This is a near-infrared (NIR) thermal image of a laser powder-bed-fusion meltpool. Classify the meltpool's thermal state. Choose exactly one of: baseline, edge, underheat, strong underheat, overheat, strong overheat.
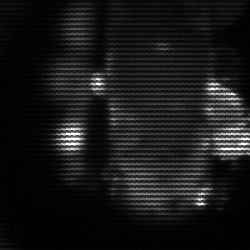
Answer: strong underheat